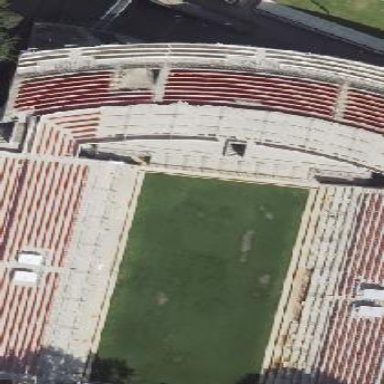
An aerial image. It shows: Stadium used for tennis matches.